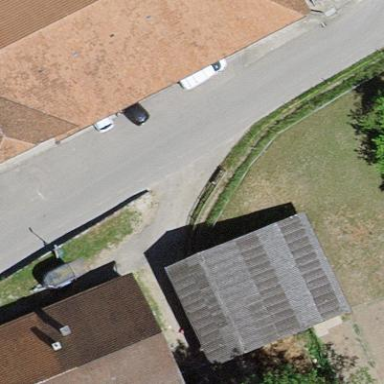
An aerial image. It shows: Garage.